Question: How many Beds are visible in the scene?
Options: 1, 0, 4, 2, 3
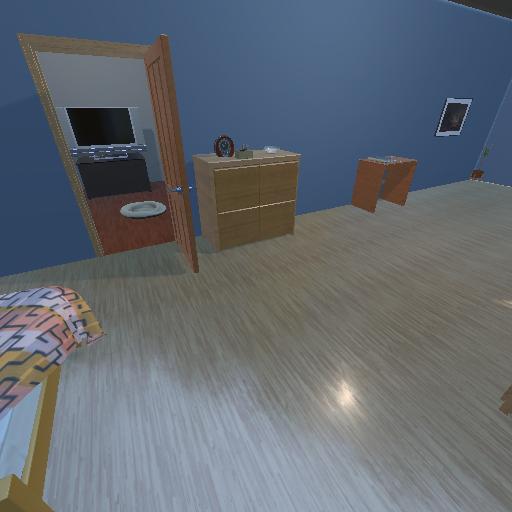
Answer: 1